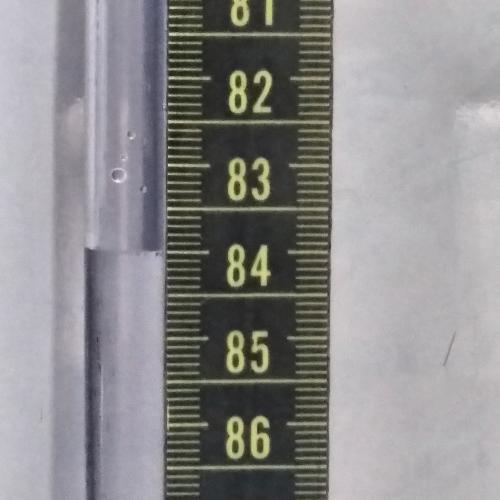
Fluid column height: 84.0 cm